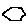
Label: hexagon